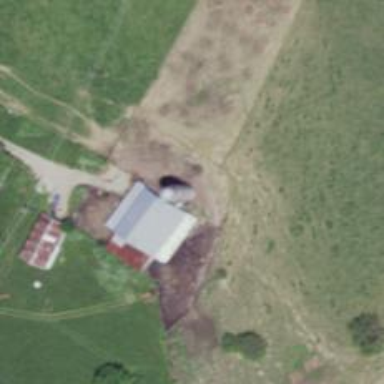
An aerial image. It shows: Silo.